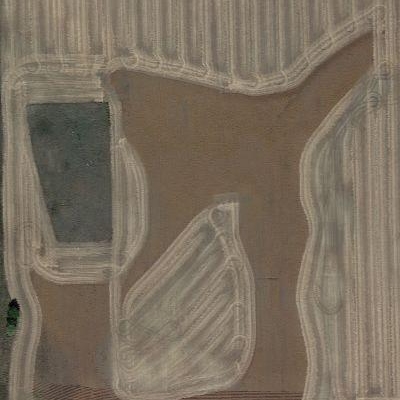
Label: bField